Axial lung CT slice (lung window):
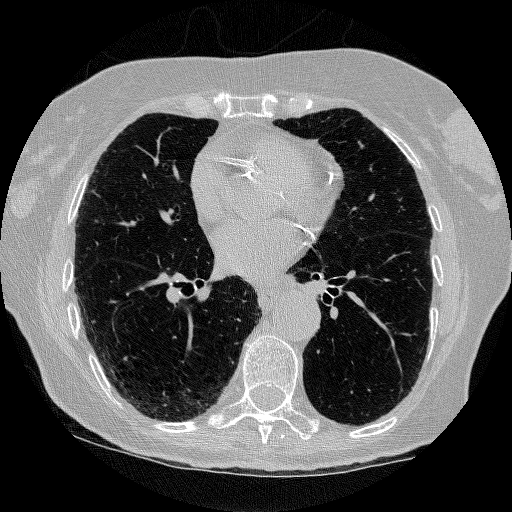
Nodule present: no